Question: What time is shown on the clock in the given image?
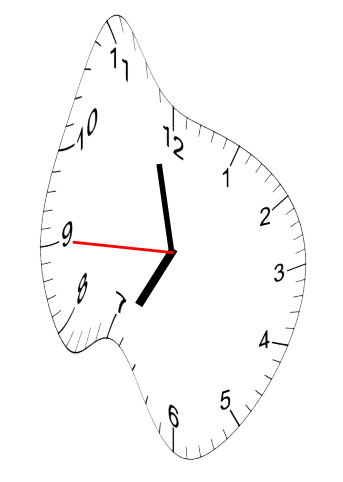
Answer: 06:57:45